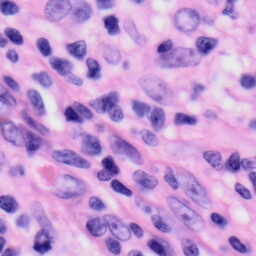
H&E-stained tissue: Skin